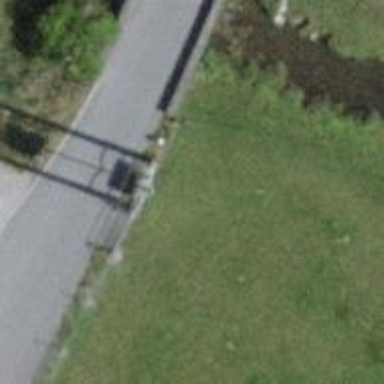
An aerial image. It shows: Concrete power pole.